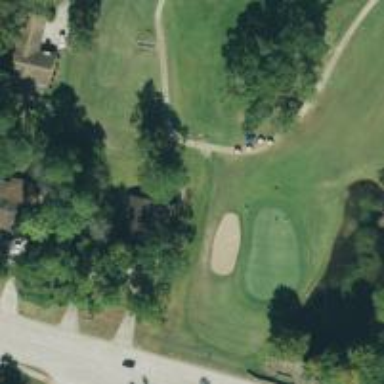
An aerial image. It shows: Pathway for golfing.